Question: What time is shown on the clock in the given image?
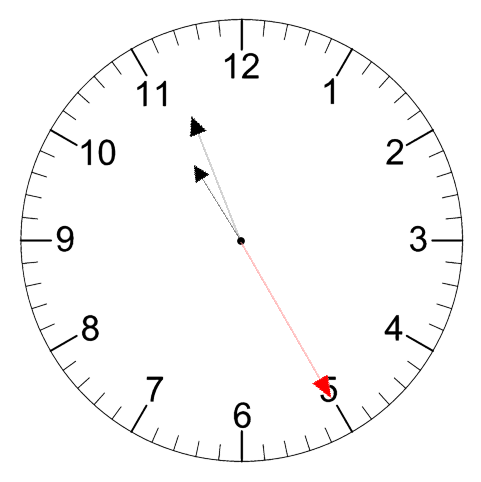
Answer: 10:56:25